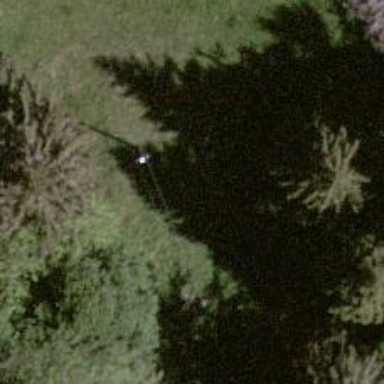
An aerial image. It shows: Power pole.